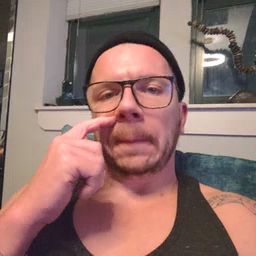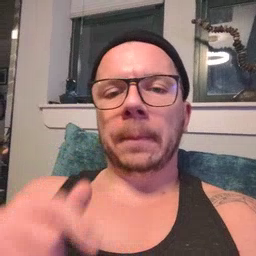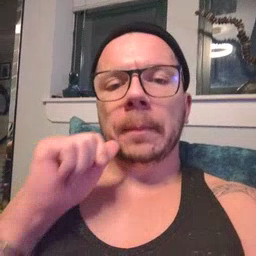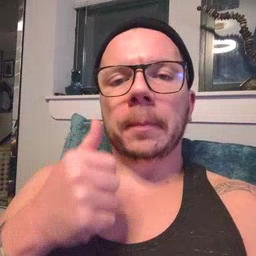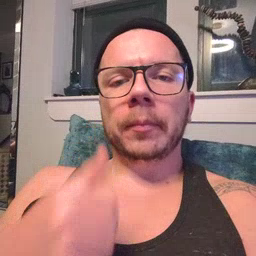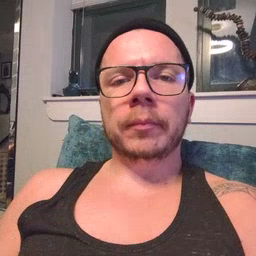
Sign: tomorrow